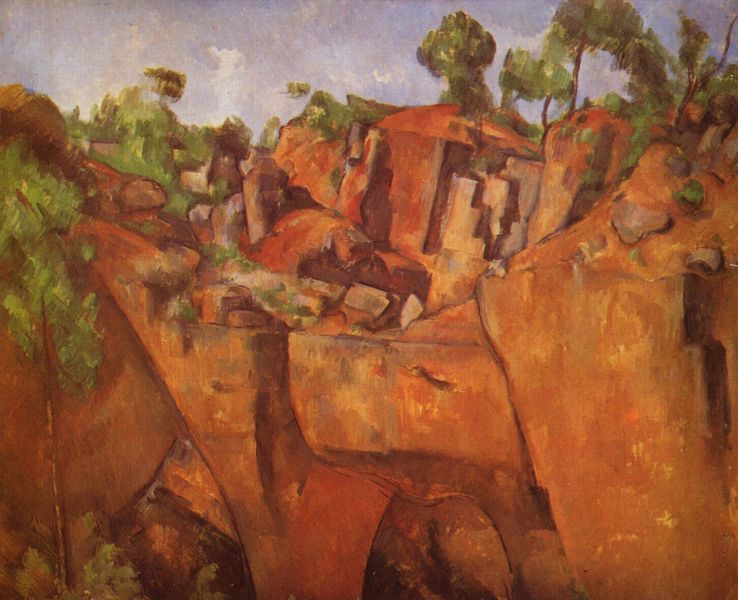
Titel: Steinbruch Bibémus
Künstler: Paul Cézanne
Standort: Essen (Ruhr)
Institution: Museum Folkwang
Schlagwörter: baum, berg, blau, felsen, gemälde, gestein, himmel, schatten, weiß, wolken, bäume, cezanne, grün, kubismus, kubistisch, landschaft, ocker, sand, braun, bunt, frankreich, grau, kreide, licht, orange, schwarz, zeichnung, dach, gebäude, gras, haus, rot, weg, wiese, wolke, beige, expressionismus, malerei, mensch, stein, steine, weit, öl, erde, häuser, hügel, natur, brücke, busch, büsche, gebüsch, rauch, figur, höhle, bogen, perspektive, moderne, abhang, lehm, trocken, afrika, berge, fels, felswand, flächen, gebirge, hang, klippen, leer, dorf, farbe, formen, landschaftsmalerei, geröll, linien, massiv, schlucht, steil, ausdruck, französisch, treppe, trümmer, wild, um 1900, stufen, granit, hoch, klippe, kante, ruine, gemalt, linie, abbruch, abgrund, form, rau, eiss, quader, mauern, paul cezanne, karg, rotbraun, fall, sturz, weißw, pinien, brocken, pinie, naturlandschaft, blaz, gegenstand, plakativ, geometrie, abriss, tief, riss, bildhauer, vorläufer, volumetrie, marc, erdbeben, steinbruch, rost, landscgaft, absturz, felsmassiv, glühend, felsrisse, bergwerk, erdrutsch, zersetzt, fääche, kubische formen, perspektivenverlust, woöklen